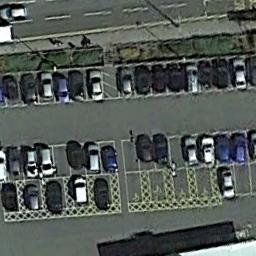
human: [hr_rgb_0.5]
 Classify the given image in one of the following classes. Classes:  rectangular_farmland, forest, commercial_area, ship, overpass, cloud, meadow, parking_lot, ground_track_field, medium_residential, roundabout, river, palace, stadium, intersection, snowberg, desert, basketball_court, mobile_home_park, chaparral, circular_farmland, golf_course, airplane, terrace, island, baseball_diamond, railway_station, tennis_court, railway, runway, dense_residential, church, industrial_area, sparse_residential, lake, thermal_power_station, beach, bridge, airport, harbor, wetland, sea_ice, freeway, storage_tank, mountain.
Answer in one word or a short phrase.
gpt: parking_lot